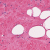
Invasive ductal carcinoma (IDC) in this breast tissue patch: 0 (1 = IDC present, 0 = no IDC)